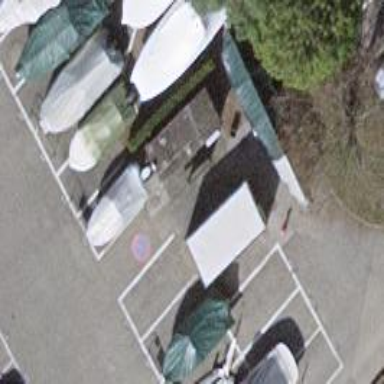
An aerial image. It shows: Toilets are available here.